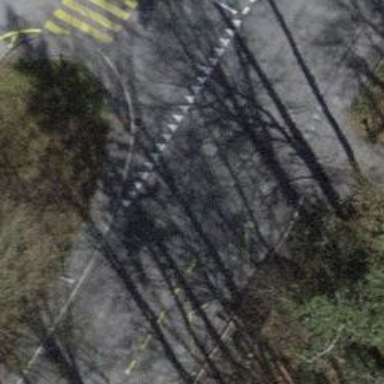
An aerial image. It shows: Bus stop with stop position for public transport.